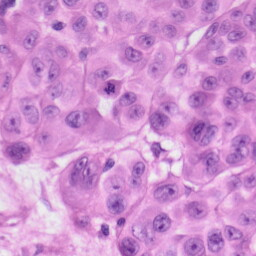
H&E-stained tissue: Skin